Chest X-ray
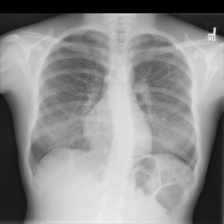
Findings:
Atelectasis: negative
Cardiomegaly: negative
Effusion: negative
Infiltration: negative
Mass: negative
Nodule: negative
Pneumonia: negative
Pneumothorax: negative
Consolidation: negative
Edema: negative
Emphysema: negative
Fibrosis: negative
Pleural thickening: negative
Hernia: negative